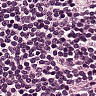
Metastatic tissue present: no